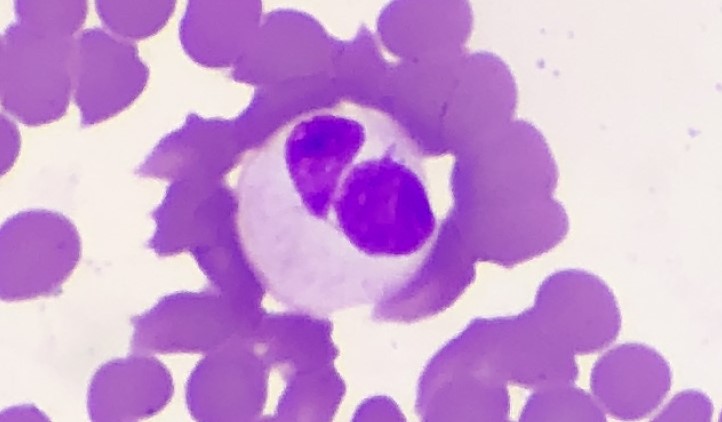
White blood cell type: Neutrophil